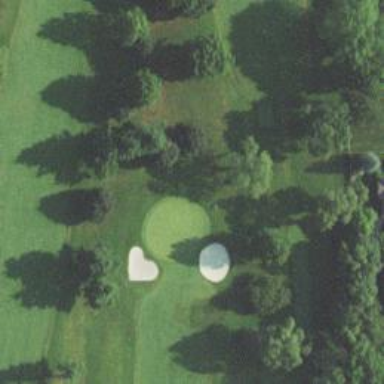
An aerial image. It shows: View of golf hole.